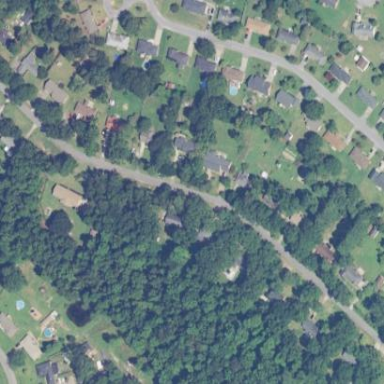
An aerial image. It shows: Single-family residential area within subdivision.